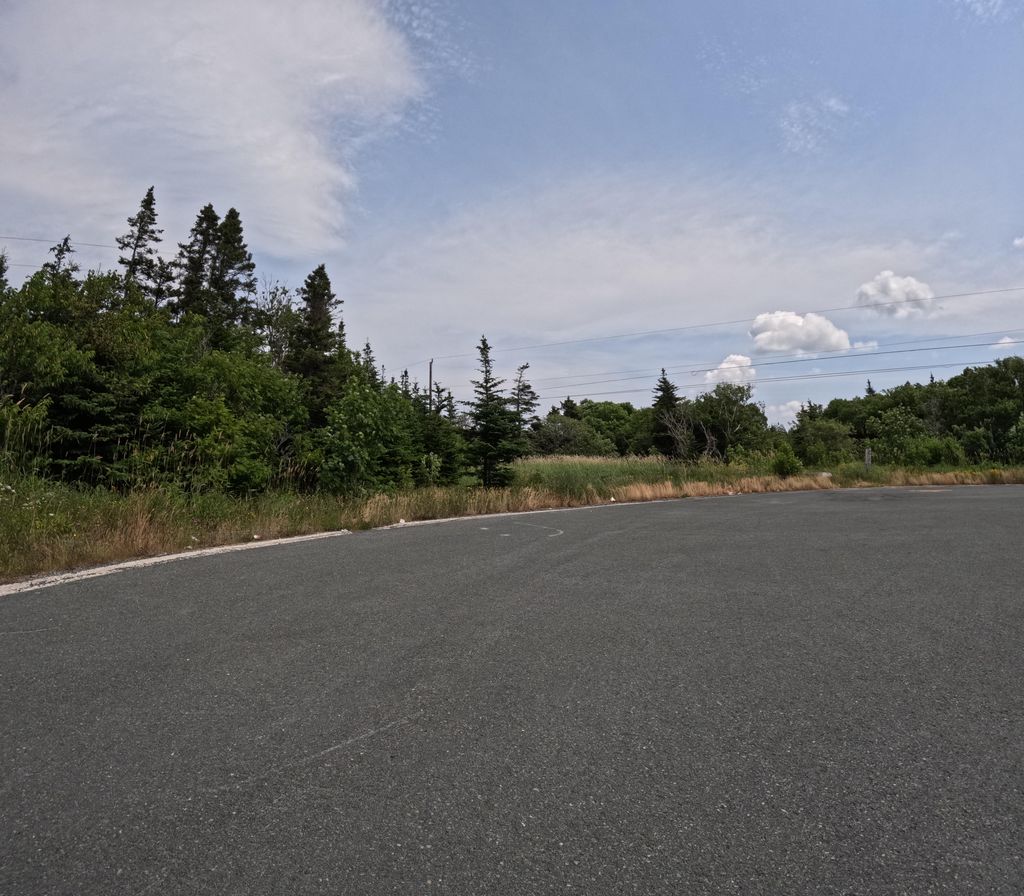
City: st_johns